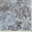
Piece: xx